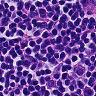
Metastatic tissue present: no